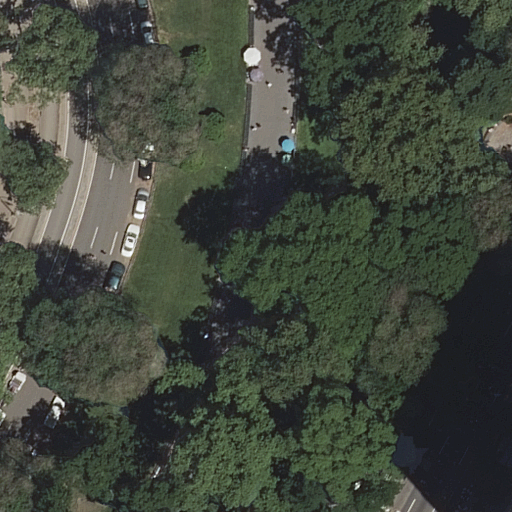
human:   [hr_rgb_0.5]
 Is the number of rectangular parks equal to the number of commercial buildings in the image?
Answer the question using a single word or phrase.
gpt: no

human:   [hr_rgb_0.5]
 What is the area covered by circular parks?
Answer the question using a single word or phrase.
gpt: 0m2

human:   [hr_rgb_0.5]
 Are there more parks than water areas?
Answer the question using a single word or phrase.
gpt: yes

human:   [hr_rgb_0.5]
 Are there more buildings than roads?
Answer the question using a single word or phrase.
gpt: no

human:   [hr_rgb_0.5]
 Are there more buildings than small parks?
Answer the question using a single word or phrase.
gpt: no

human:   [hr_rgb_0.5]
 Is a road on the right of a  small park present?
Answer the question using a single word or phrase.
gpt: no

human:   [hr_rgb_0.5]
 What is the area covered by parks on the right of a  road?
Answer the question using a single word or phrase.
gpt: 0m2

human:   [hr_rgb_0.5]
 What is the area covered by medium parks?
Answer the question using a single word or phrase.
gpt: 0m2

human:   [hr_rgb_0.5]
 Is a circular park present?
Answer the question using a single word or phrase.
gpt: no

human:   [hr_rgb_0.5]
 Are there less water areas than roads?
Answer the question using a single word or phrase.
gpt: yes

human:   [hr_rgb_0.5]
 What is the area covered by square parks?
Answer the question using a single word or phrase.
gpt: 0m2

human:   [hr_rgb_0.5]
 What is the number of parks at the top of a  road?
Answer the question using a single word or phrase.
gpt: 1

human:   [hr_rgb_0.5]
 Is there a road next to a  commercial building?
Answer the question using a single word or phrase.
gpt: no

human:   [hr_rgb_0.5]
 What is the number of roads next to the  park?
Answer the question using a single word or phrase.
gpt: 6

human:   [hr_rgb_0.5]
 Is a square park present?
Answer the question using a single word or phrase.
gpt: no

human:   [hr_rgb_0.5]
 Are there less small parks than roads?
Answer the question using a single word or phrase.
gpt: yes

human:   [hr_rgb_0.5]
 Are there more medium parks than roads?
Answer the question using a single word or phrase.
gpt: no

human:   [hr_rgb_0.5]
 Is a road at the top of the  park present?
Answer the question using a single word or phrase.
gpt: no

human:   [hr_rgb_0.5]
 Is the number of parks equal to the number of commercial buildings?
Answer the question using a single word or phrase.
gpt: no

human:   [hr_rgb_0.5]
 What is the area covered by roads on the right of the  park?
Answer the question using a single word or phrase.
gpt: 0m2

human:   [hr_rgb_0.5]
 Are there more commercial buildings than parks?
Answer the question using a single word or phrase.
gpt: no

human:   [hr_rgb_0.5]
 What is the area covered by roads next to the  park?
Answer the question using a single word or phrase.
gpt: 0m2

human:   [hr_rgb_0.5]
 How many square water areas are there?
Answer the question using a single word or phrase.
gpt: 0

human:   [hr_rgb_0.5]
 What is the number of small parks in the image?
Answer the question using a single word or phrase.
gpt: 0

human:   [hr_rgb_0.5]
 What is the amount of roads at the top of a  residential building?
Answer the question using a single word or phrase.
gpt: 0

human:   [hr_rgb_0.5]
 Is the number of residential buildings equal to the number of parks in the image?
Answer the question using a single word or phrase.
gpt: no

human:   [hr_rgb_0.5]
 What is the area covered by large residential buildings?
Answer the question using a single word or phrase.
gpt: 0m2

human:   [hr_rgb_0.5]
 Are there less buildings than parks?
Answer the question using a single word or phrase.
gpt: yes

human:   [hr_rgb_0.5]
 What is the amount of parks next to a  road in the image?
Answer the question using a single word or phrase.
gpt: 1

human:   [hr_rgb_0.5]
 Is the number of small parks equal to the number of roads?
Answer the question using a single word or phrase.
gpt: no

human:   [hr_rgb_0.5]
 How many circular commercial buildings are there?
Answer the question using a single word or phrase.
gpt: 0

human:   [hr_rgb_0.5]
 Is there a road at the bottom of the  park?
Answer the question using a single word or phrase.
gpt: yes

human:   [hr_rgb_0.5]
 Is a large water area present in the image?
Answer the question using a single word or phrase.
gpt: no

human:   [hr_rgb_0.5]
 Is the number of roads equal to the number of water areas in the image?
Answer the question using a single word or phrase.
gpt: no

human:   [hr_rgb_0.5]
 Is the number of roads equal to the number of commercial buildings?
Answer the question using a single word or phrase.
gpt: no

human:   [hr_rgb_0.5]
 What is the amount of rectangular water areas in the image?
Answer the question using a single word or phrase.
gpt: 0